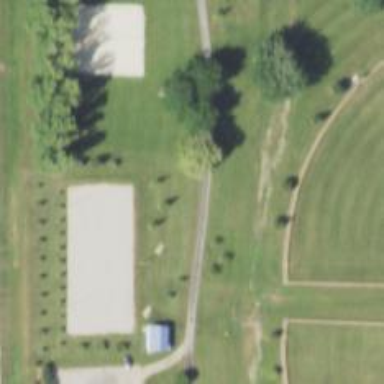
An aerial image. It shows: Disc golf tee area.